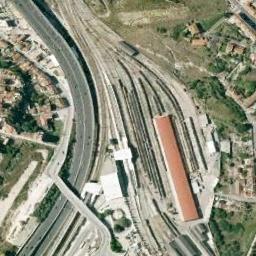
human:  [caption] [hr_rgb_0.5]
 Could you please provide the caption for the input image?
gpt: The railway station has some railways, Trains and an orange building and the railway station is surrounded by a residential area .

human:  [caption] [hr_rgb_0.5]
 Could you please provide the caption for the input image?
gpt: Many buildings are beside the railway station .

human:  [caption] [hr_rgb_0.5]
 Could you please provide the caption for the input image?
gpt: The railway station is next to some trees and grass .

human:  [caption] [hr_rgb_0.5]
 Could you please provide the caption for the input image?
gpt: A nice suburban railway station .

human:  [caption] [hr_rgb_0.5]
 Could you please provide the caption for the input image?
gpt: There are some trains and green meadows beside the orange railway station .